Question: i try to add values in dropdownlist in gridview query works fine but it appears as this ..

gridview html
'''
<asp:BoundField HeaderText="ApproveID" DataField="ApproveID" ></asp:BoundField>
<asp:TemplateField>
<ItemTemplate>
<asp:Label ID="lblCountry" runat="server" Text='<%#
Eval("ApproveID") %>' Visible = "false" />
<asp:DropDownList ID="DropDownList4" runat="server"
class="vpb_dropdown">
</asp:DropDownList>
</ItemTemplate>
</asp:TemplateField>
'''
code
'''
protected void OnRowDataBound(object sender, GridViewRowEventArgs e)
{
if (e.Row.RowType == DataControlRowType.DataRow)
{
//Find the DropDownList in the Row
DropDownList ddlCountries = (e.Row.FindControl("DropDownList4") as
DropDownList);
ddlCountries.DataSource = GetData("SELECT ApproveID,ApproveType FROM
ApproveType");
ddlCountries.DataTextField = "ApproveType";
ddlCountries.DataValueField = "ApproveID";
ddlCountries.DataBind();
//Add Default Item in the DropDownList
ddlCountries.Items.Insert(0, new ListItem("Please select"));
//Select the Country of Customer in DropDownList
//string country = (e.Row.FindControl("lblCountry") as Label).Text;
//ddlCountries.Items.FindByValue(country).Selected = true;
}
}
'''
values are not inside in dropdownlist ..how to show values in dropdown??
and when i debug the code it cant show me any error
getdata code
'''
private DataSet GetData(string query)
{
string conString =
ConfigurationManager.ConnectionStrings["mydms"].ConnectionString;
SqlCommand cmd = new SqlCommand(query);
using (SqlConnection con = new SqlConnection(conString))
{
using (SqlDataAdapter sda = new SqlDataAdapter())
{
cmd.Connection = con;
sda.SelectCommand = cmd;
using (DataSet ds = new DataSet())
{
sda.Fill(ds);
return ds;
}
}
}
'''
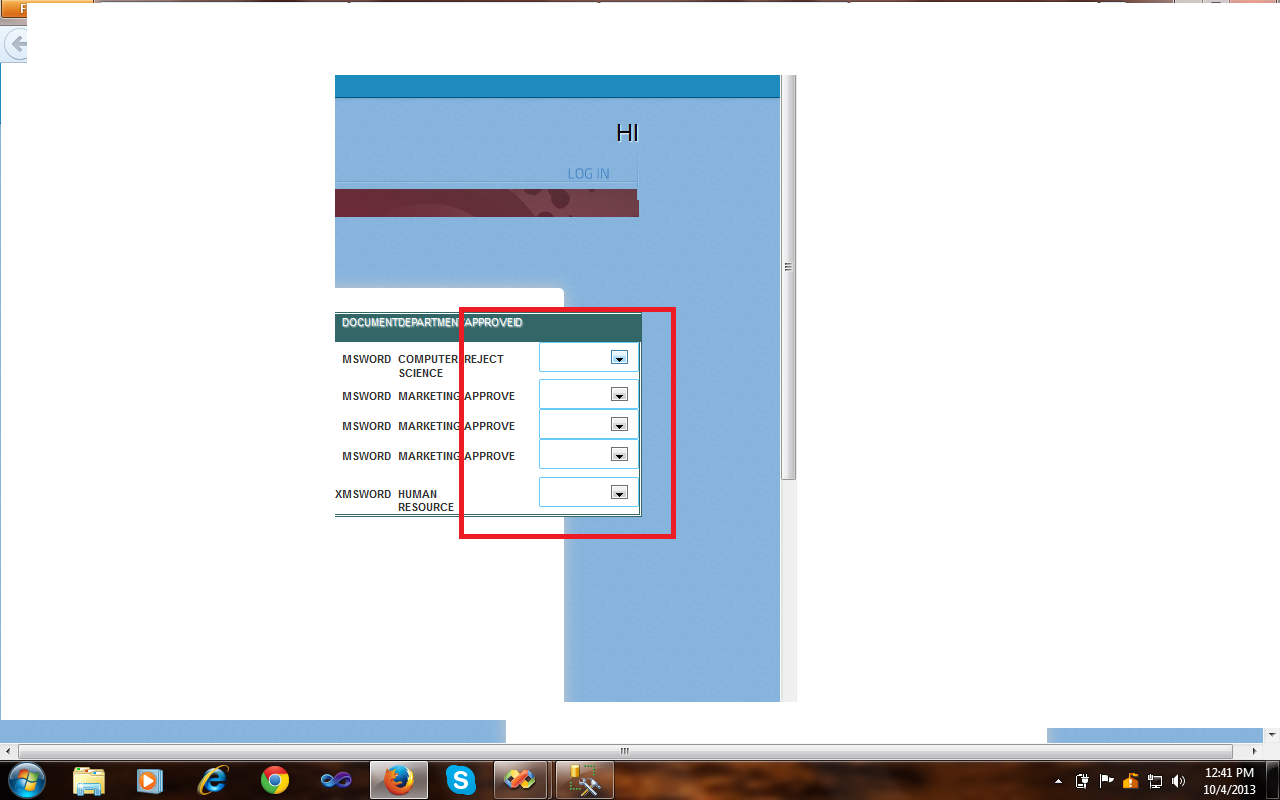
Answer: Set
'''
DropDownList1.SelectedValue = "Some Value";
'''
then you will get the value as default